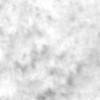
Label: no_change